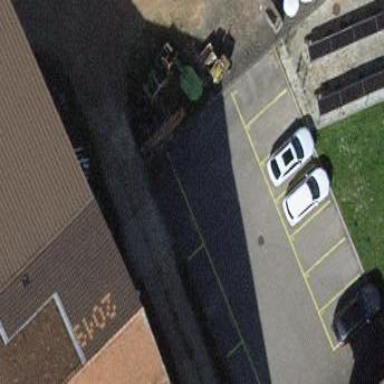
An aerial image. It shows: Parking area with surface.